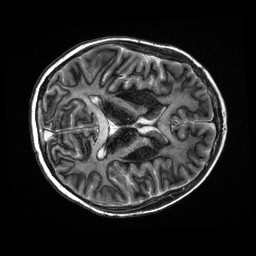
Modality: MP2RAGE
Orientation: axial
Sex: male
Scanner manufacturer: siemens
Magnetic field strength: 3 T
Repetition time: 5 s
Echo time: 0.00355 s